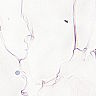
Metastatic tissue present: no